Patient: sex F, age 77
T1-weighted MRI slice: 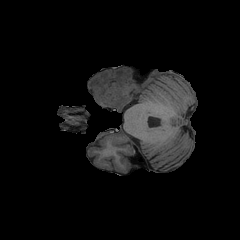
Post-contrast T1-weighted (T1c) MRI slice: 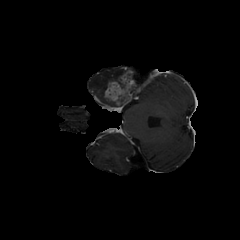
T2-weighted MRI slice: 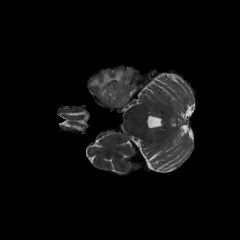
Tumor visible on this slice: yes
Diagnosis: Glioblastoma, IDH-wildtype
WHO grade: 4